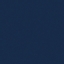
Land use / land cover: SeaLake